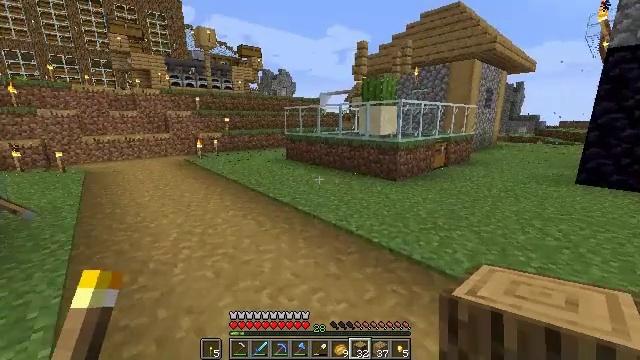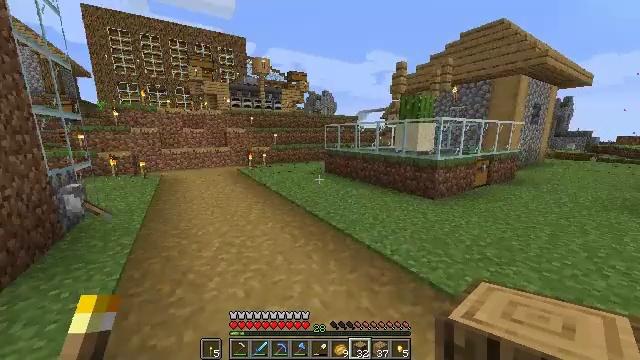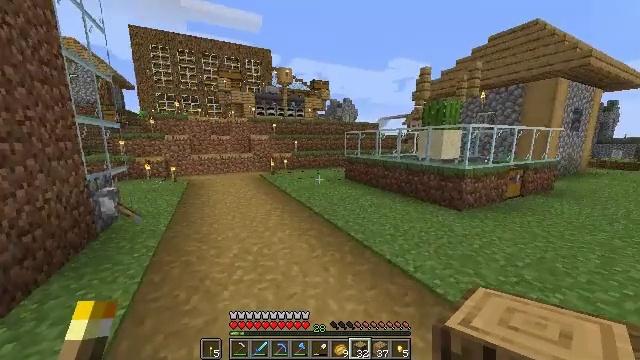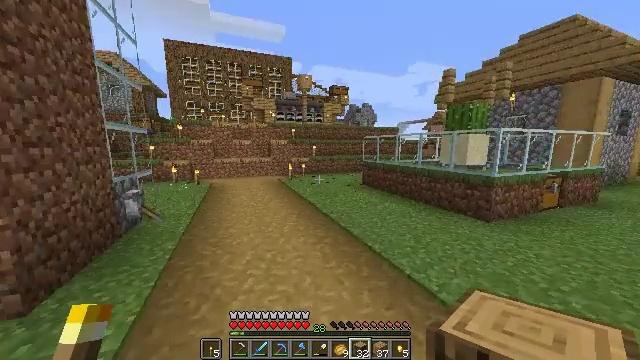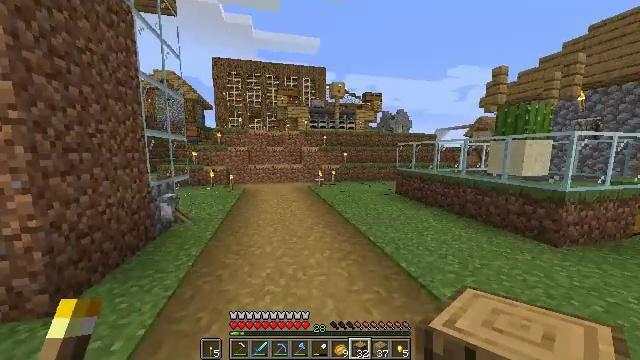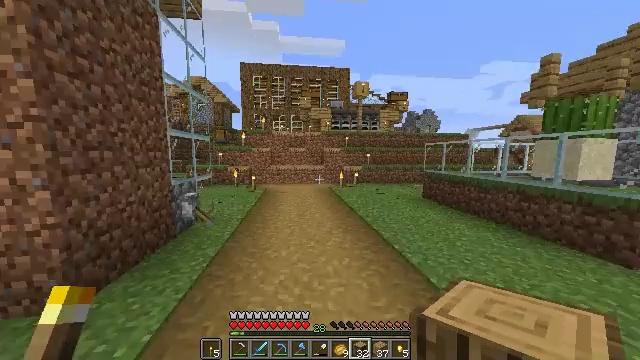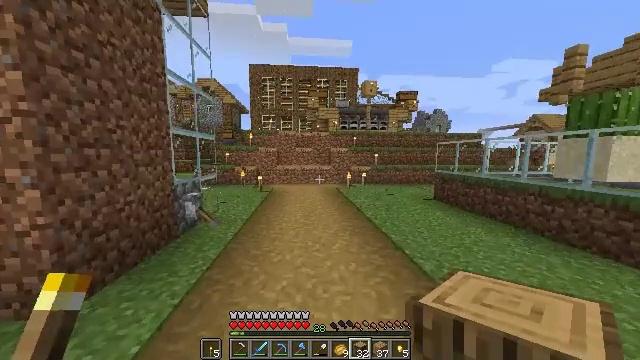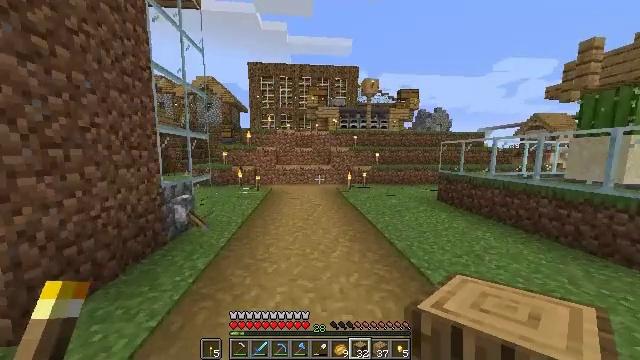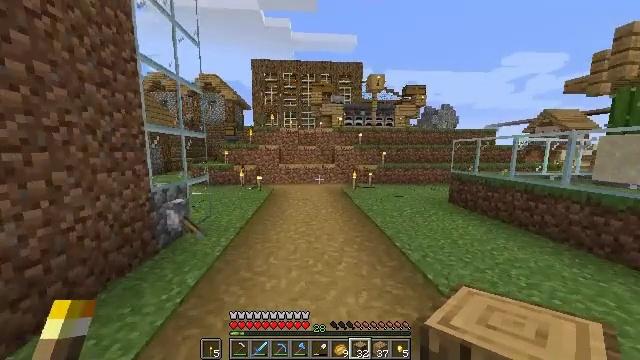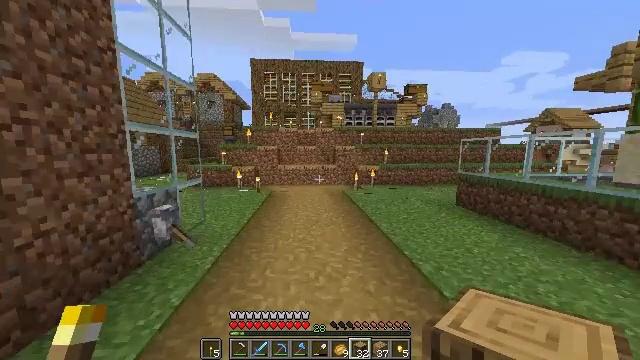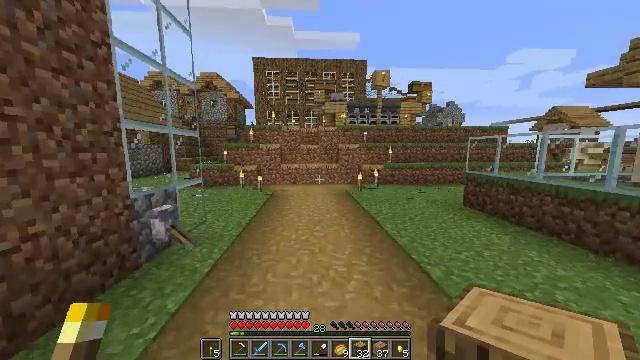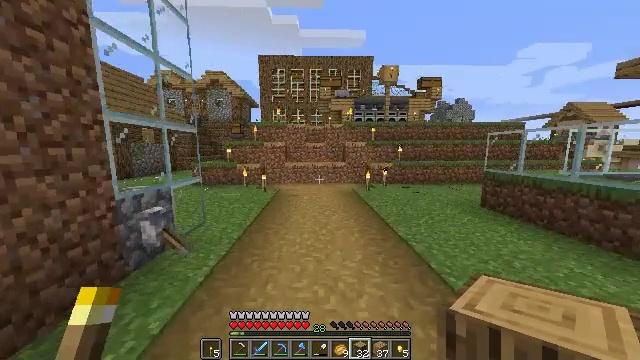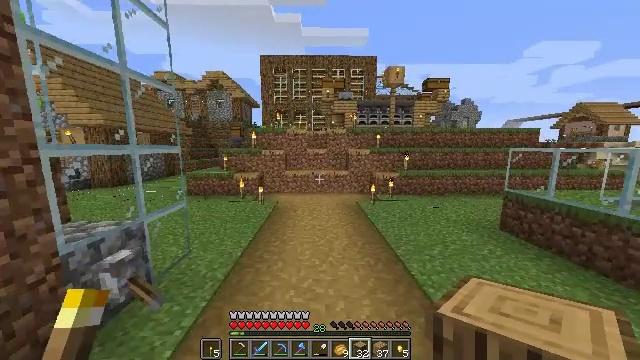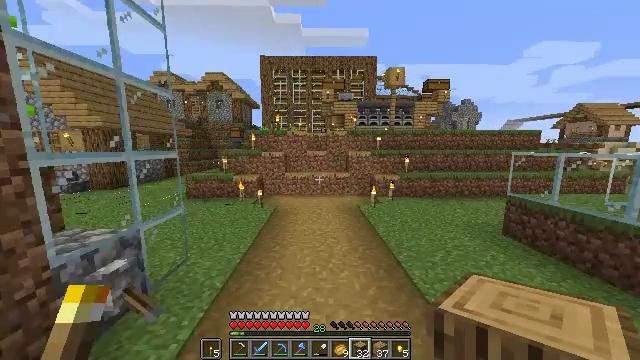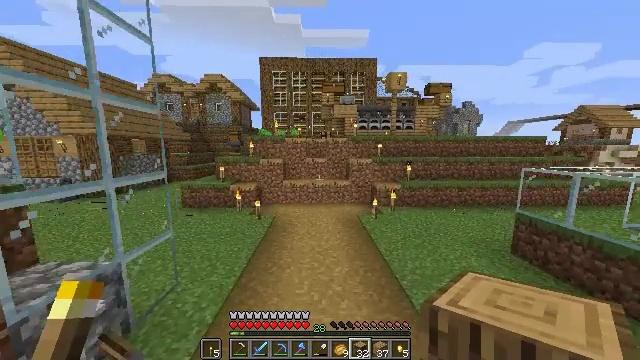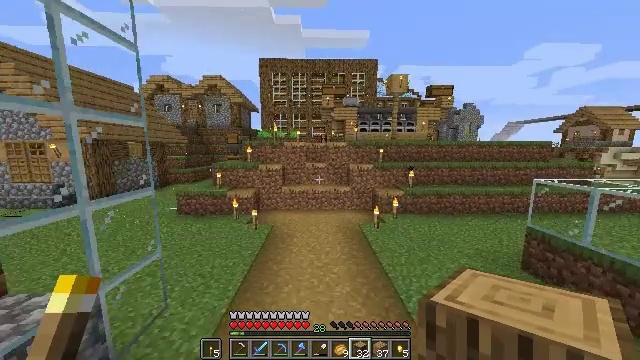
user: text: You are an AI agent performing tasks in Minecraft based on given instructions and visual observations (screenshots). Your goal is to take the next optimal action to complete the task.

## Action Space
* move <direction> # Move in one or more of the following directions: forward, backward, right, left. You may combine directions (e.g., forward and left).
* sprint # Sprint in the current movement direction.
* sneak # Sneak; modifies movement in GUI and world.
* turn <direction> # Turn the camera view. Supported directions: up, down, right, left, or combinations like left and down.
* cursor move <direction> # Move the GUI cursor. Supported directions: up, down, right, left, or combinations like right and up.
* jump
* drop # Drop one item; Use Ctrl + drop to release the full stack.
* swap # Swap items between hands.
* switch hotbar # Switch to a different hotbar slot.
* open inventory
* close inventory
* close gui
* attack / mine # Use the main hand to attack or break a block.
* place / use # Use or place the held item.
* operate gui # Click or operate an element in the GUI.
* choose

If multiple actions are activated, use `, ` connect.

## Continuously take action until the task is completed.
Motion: motion action
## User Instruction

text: Get a cooked chicken by cooking it.
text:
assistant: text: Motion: move forward, sprint, turn left and up
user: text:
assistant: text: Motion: move forward, sprint, turn left and up
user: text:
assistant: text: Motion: move forward, sprint, turn left and up
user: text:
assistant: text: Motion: move forward, turn left and up
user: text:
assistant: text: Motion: move forward, sprint, turn left
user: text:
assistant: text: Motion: move forward, sprint, turn left
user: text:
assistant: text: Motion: move forward, sprint
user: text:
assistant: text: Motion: move forward, sprint, turn left
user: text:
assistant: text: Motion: move forward
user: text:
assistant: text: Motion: move forward
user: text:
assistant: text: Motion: move forward, turn left
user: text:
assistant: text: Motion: move forward, jump
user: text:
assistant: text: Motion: move forward, jump
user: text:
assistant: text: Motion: move forward, jump
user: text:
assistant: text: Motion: move forward, jump
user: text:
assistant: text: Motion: move forward, jump
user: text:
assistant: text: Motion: move forward, jump
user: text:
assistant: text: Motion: move forward, jump
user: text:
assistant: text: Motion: move forward, jump
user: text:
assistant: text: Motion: move forward, jump
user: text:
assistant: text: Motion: move forward, jump
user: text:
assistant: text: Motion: move forward, jump
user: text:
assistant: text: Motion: move forward, sprint, jump
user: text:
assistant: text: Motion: move forward, sprint, jump
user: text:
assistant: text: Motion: move forward, sprint, jump
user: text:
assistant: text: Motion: move forward, sprint, jump
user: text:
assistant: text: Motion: move forward, jump
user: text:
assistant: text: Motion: move forward, jump
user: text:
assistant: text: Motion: move forward, jump
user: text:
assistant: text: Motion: move forward, jump